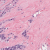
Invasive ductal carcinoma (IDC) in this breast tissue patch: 1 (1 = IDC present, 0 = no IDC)